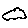
Label: cloud